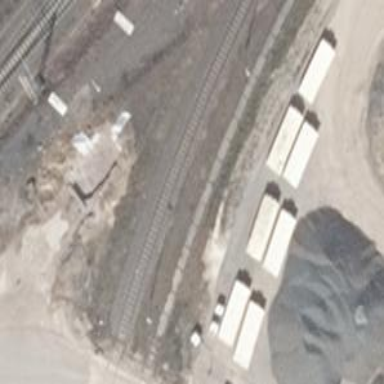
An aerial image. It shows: Rail spur service.